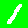
Digit: 1